Brain MRI, t1w sequence, axial 2D slice.
Patient: age 40, sex F, weight 78 kg, height 1.78 m
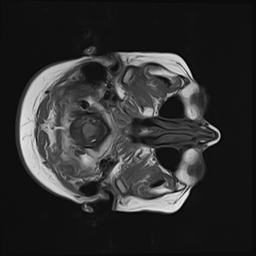